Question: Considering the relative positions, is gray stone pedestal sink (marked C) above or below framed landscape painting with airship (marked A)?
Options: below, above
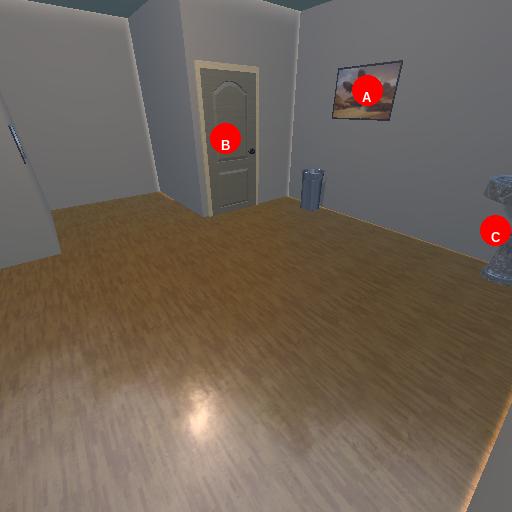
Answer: below